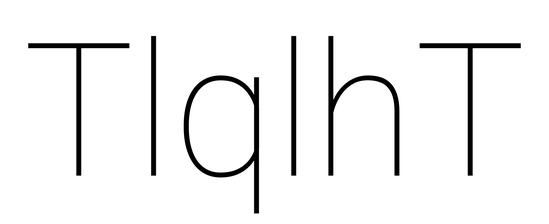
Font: Roboto_Thin